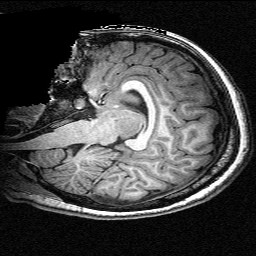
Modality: T1w
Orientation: sagittal
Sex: female
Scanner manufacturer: siemens
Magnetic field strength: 3 T
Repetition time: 2.3 s
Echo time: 0.00336 s